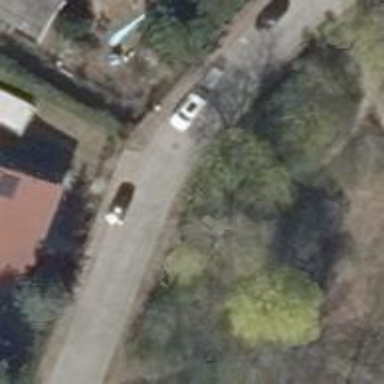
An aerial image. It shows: Residential road.